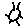
Label: sun